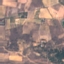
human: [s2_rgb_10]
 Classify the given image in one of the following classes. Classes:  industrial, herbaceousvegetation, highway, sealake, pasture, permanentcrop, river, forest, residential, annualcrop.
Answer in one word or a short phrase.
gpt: PermanentCrop